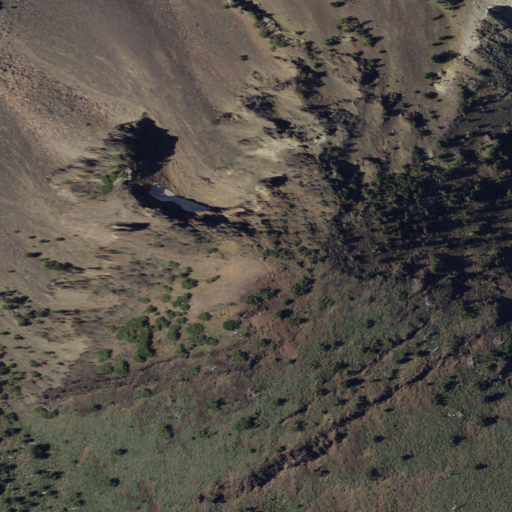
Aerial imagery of mountain in California named Dusenbury Peak containing shrub, evergreen forest, grassland, and open development